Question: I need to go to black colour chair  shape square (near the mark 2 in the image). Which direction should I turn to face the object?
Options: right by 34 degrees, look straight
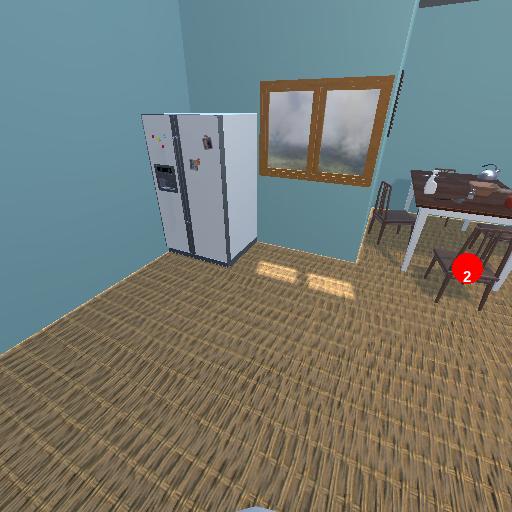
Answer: right by 34 degrees